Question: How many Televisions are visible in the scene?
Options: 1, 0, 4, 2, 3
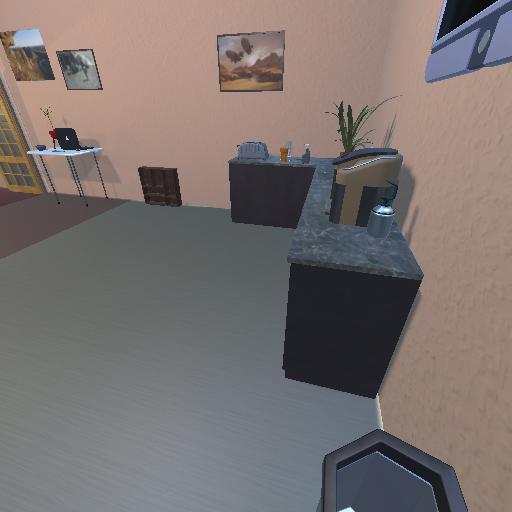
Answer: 1